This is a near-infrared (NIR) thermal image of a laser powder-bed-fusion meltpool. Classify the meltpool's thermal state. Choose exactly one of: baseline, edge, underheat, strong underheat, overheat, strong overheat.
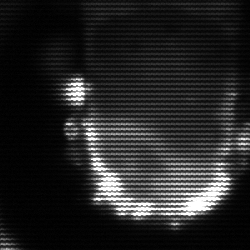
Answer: baseline